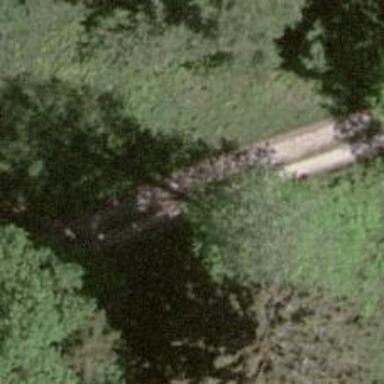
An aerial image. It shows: Unpaved unclassified road.